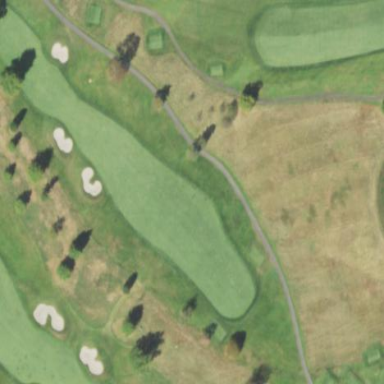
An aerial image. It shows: Area of rough grass used for golf.